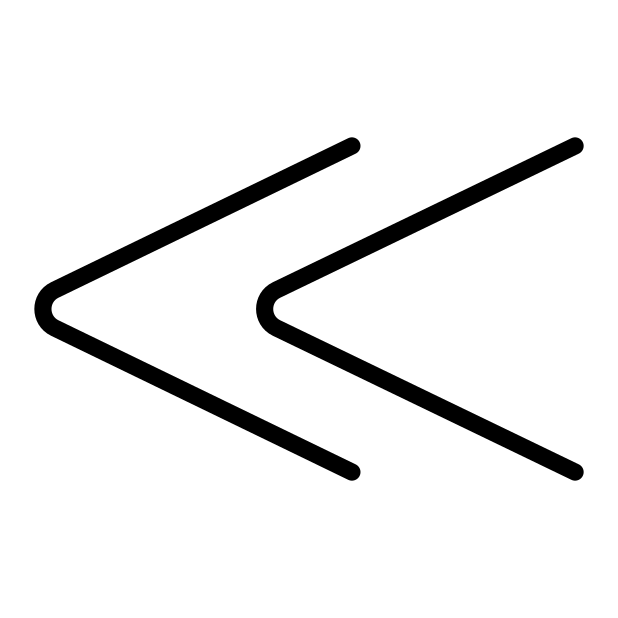
Emoji: ⏪
Name: black left-pointing double triangle
Unicode: 0x23ea